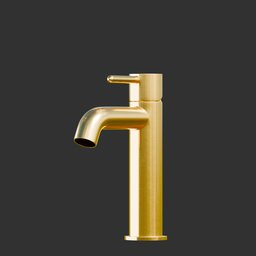
Label: appliances